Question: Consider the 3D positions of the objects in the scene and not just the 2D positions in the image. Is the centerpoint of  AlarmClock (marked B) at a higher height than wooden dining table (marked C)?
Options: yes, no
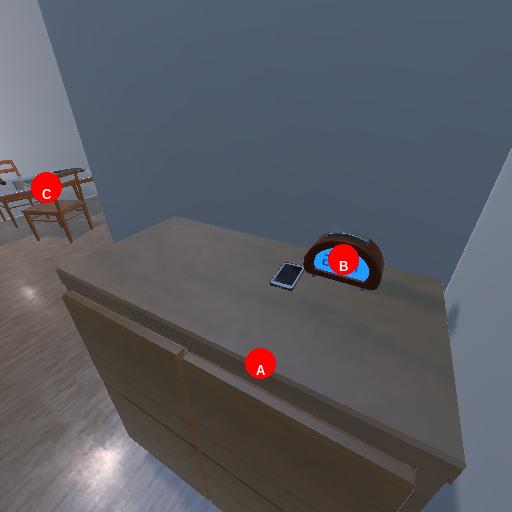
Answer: yes